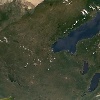
Label: land